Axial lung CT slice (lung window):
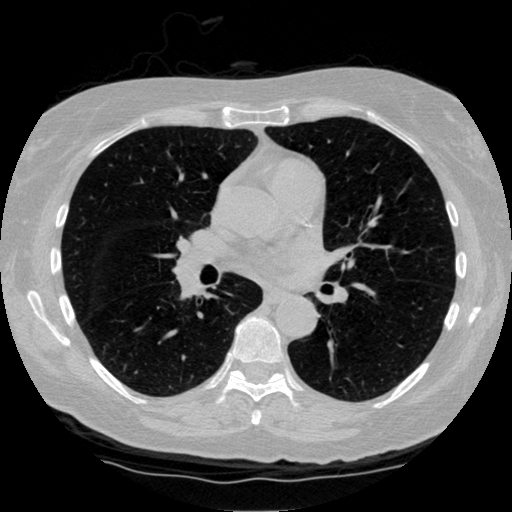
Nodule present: no